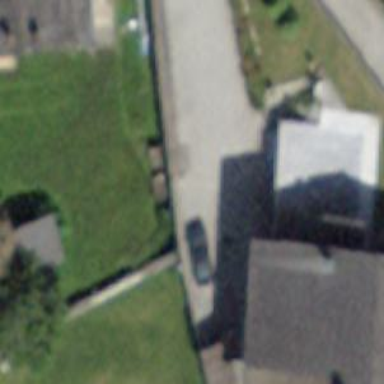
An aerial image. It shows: Driveway leading to service road.